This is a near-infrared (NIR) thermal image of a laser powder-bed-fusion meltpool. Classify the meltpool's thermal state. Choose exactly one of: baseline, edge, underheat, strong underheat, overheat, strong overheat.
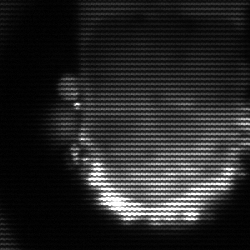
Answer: baseline